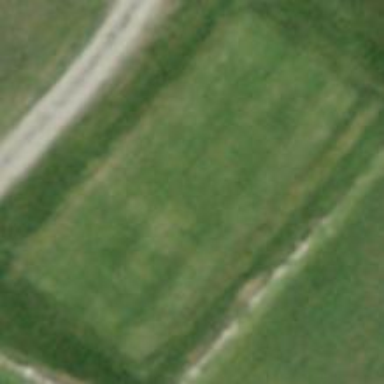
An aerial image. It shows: Grass area designated as golf tee.